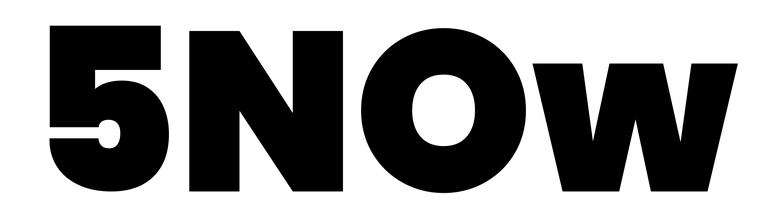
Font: Poppins-Black